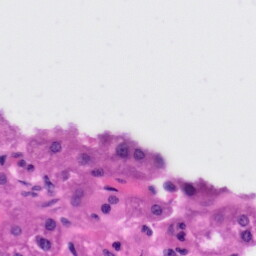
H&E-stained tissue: Liver